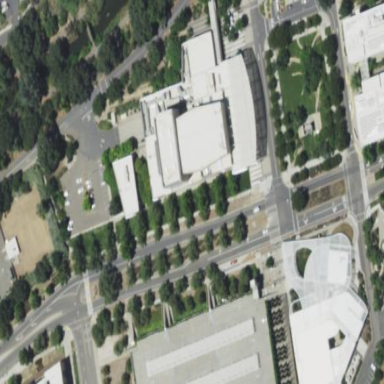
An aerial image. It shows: University building that houses theatre.